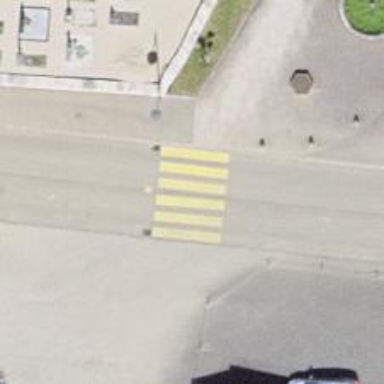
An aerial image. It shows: Uncontrolled zebra crossing.